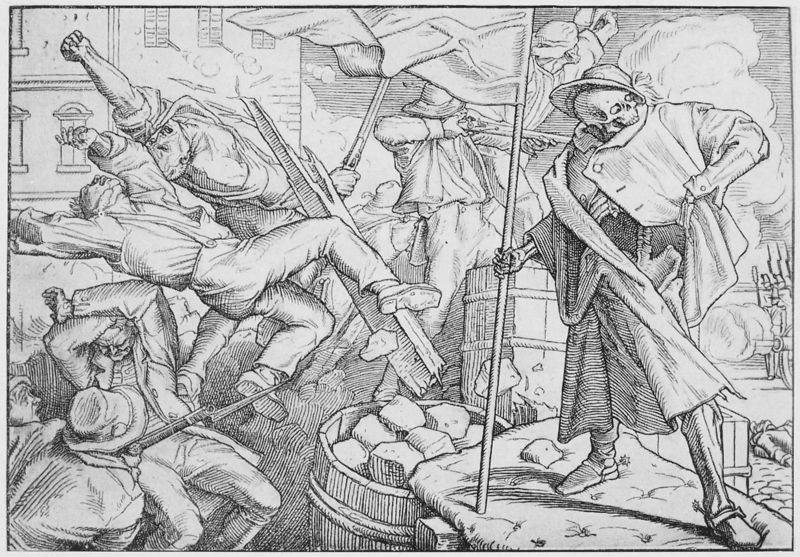
Titel: Auch ein Totentanz
Künstler: Alfred Rethel
Institution: Düsseldorf, Kunstsammlung NRW
Schlagwörter: kampf, hut, hüte, männer, zeichnung, haus, wolke, steine, tod, mantel, fahne, flagge, moderne, grafik, polster, verkleidung, aufruhr, stich, revolution, schwarzweiß, waffen, fäuste, fass, skelett, gewehr, dramatisch, sturz, flinte, opfer, totenschädel, schießen, bajonett, faustkampf